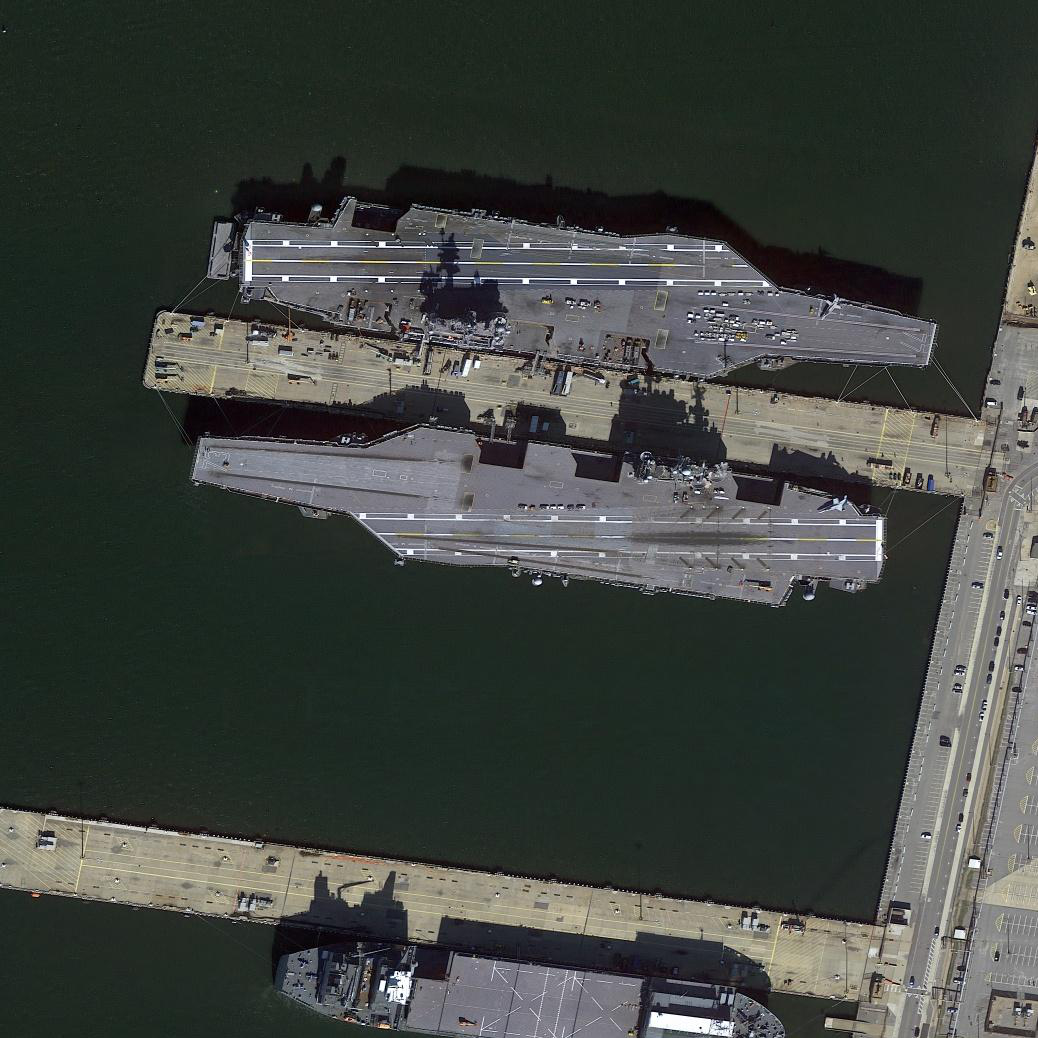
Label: aircraft_carrier